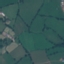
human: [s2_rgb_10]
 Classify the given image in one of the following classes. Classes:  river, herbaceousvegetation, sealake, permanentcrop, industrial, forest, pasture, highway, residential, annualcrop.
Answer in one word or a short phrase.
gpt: Pasture